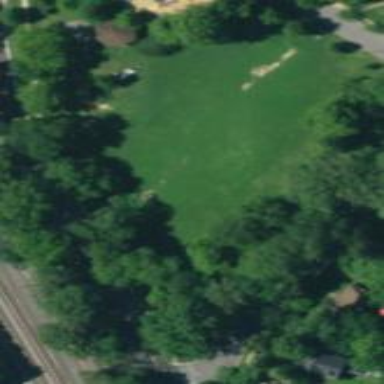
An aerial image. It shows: Lovely park for leisure and relaxation.